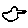
Label: bird